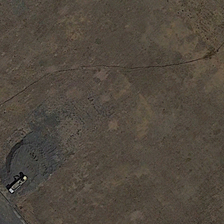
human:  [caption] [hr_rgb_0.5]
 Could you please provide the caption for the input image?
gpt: it is a piece of khaki bareland .

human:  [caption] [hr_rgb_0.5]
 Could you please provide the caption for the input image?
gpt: it is a piece of khaki bareland .

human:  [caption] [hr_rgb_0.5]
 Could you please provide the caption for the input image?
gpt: it is a piece of khaki bareland .

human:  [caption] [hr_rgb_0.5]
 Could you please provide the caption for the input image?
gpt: it is a piece of khaki bareland .

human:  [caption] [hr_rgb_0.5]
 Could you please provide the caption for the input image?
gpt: it is a piece of khaki bareland .